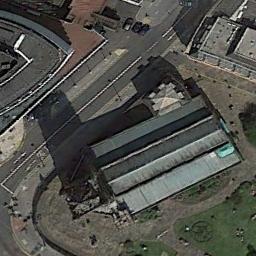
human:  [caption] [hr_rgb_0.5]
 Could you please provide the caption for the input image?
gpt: There is a church on the open place next to the road .

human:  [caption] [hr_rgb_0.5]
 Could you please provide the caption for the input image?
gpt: The church with a tower and the rest of the church has some sloping roofs .

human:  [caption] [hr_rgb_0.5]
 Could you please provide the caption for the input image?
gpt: A church with a turquoise blue roof, Surrounded by a lawn and a road .

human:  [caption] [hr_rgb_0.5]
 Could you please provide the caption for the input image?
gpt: This is a church, Which is made up of many rectangles .

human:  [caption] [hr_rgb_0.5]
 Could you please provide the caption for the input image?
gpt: There is a road near the church .